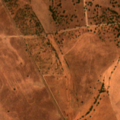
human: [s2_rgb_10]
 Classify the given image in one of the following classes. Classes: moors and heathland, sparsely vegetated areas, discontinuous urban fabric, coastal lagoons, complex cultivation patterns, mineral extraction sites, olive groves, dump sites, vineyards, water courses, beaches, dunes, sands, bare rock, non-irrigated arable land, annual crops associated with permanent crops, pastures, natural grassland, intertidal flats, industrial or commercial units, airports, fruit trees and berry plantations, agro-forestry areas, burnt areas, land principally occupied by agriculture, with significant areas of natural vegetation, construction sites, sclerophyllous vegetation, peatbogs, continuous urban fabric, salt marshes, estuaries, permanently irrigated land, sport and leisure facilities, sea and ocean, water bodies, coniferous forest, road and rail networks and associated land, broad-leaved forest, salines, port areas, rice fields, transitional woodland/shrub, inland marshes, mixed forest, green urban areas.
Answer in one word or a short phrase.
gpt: non-irrigated arable land, pastures, agro-forestry areas, transitional woodland/shrub